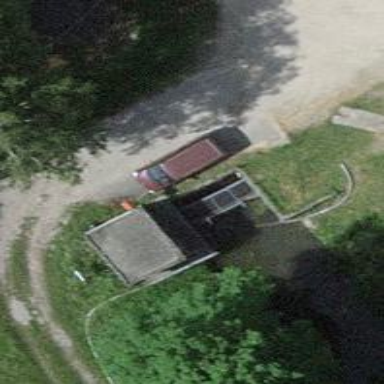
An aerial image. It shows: Marker pipeline with roof cover.